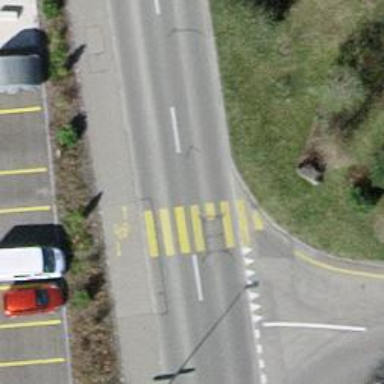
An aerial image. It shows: Uncontrolled zebra crossing on the road.